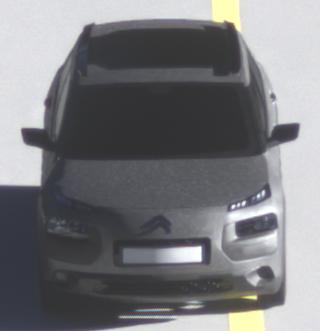
Make: Citroen
Model: C4 Cactus PureTech 75
Detailed model: C4 Cactus
Model produced from: 2014/09
Model produced until: 2015/03
Doors: 5
Color: gray
Road condition: wet road
Daytime: sunrise or sunset
Contrast: medium contrast